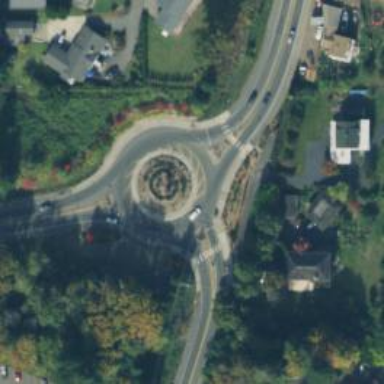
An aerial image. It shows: Secondary road with asphalt surface leading to roundabout junction.